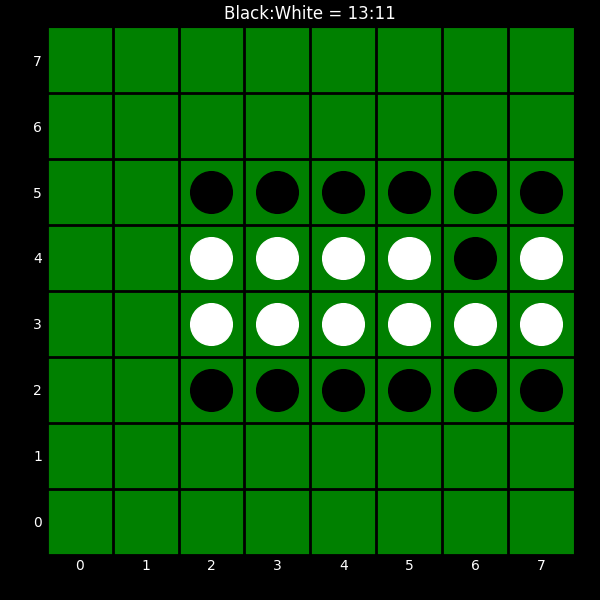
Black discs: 13
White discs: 11